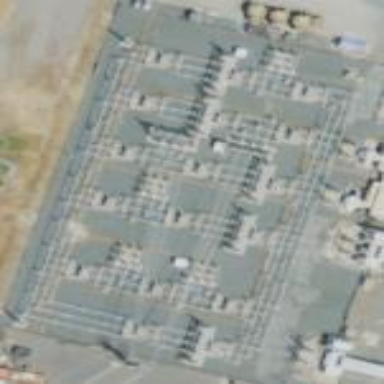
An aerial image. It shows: Industrial area with power substation.